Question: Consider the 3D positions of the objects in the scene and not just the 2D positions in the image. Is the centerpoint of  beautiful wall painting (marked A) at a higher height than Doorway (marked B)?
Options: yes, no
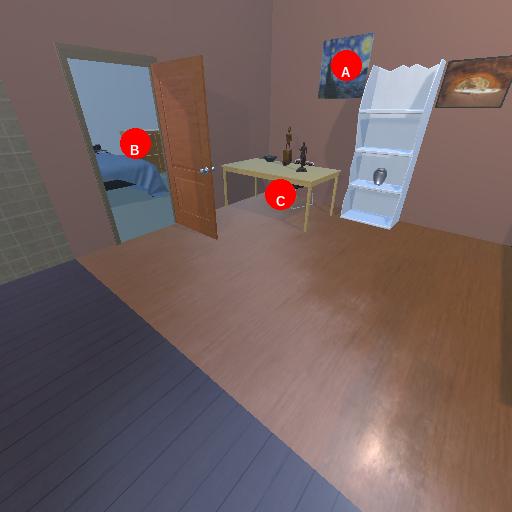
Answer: yes